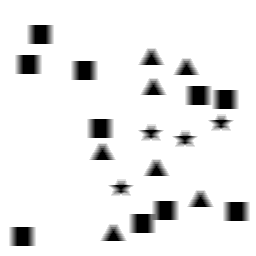
Squares: 10
Triangles: 7
Stars: 4
Total shapes: 21